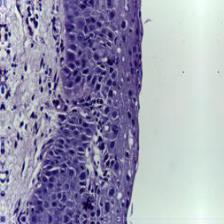
Diagnosis: Normal